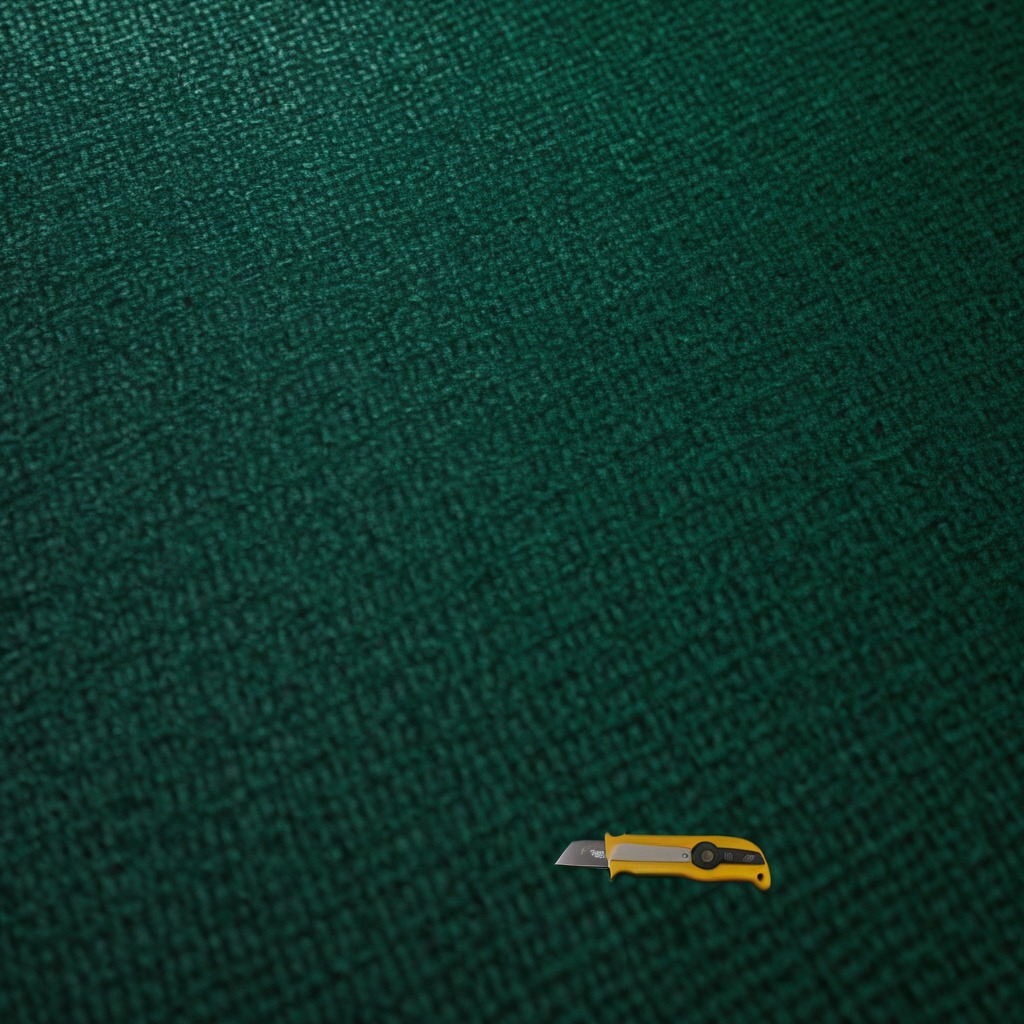
A utility knife is lying on a green rubber mat.